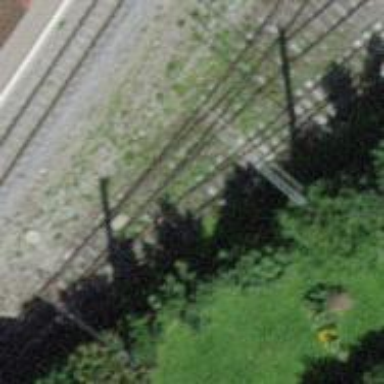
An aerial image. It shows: Narrow-gauge railway with one track passing through service yard. The railway is electrified with contact line.